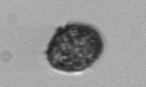
Label: Dinophyceae